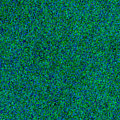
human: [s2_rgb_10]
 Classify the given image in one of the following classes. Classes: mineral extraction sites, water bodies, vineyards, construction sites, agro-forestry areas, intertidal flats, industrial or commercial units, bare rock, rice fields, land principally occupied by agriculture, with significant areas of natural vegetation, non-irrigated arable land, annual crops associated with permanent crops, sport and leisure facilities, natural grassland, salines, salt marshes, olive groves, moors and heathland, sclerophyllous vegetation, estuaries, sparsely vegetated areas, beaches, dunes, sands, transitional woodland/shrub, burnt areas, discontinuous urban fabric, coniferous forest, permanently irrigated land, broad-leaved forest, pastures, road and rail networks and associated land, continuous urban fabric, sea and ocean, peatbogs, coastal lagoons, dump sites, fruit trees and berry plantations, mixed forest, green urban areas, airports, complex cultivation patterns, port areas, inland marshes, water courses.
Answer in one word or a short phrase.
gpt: sea and ocean